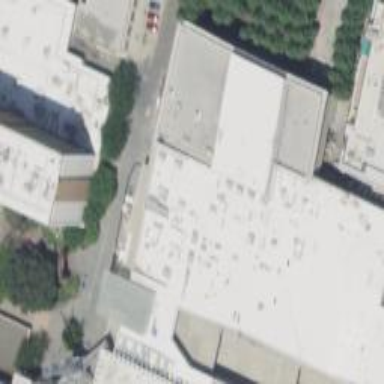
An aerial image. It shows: Cinema building.